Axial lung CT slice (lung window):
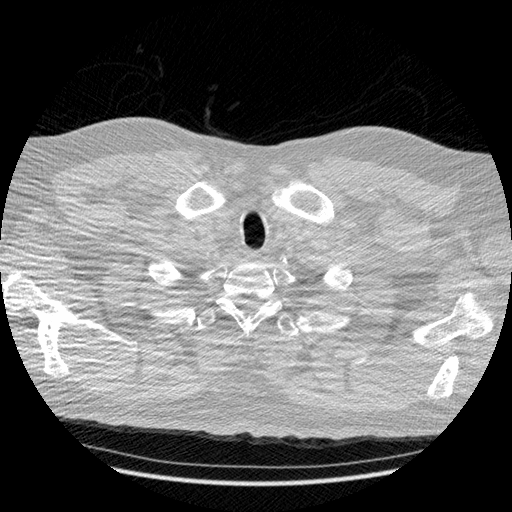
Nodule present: no